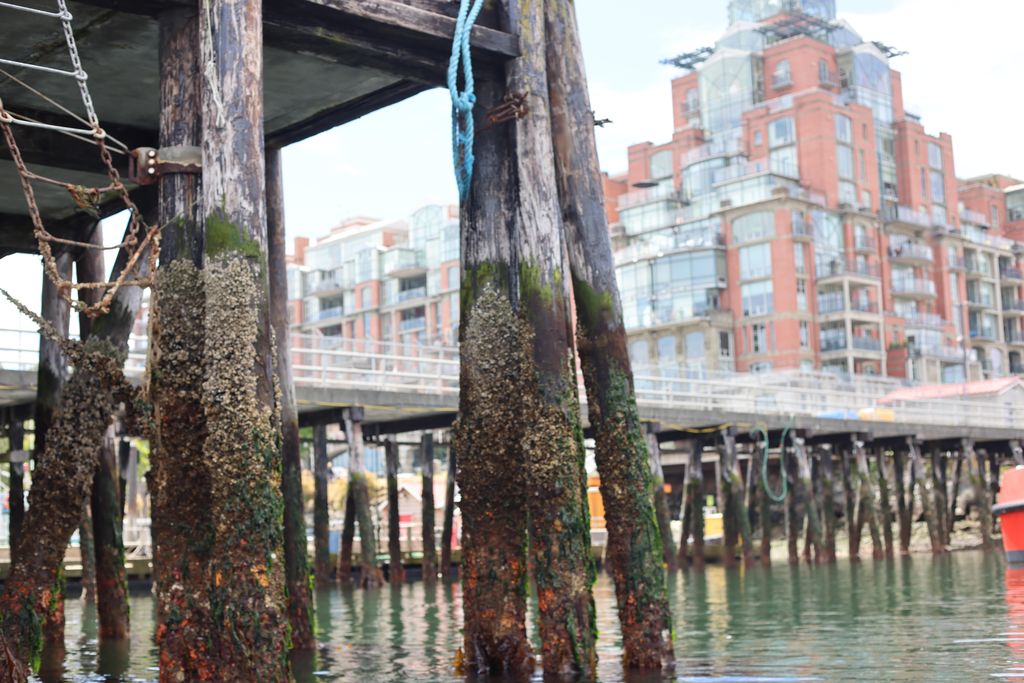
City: victoria